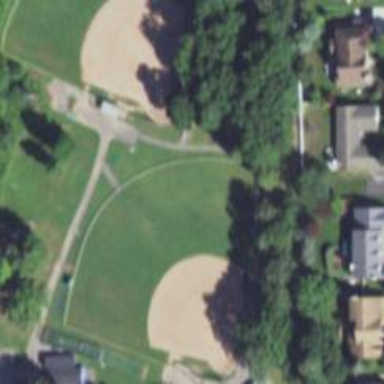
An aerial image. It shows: Baseball pitch surrounded by fence.